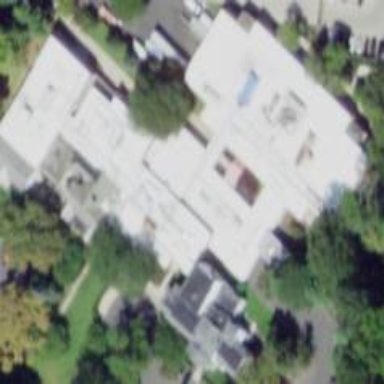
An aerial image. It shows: Hospital building.